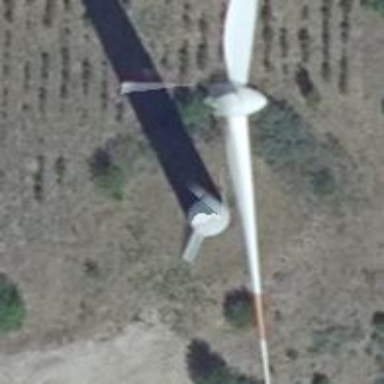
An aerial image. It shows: Wind generator powered by wind turbine.